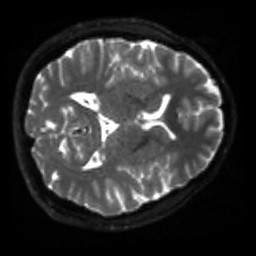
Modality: sbref
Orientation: axial
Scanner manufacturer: siemens
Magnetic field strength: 3 T
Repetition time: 4 s
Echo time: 0.0594 s